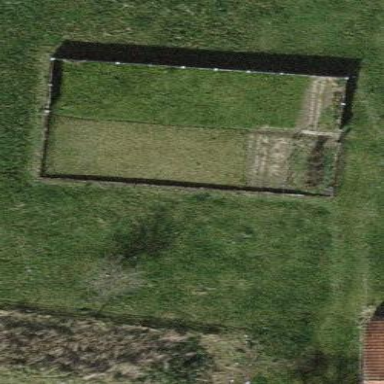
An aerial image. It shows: Garden enclosed by fence.